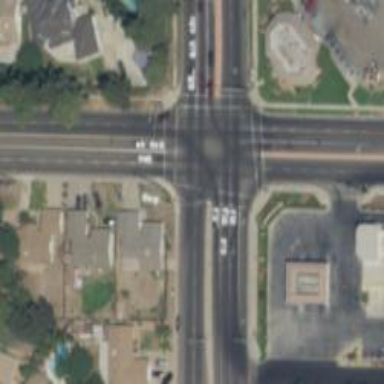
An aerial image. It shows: Crossing on the road with line markings.